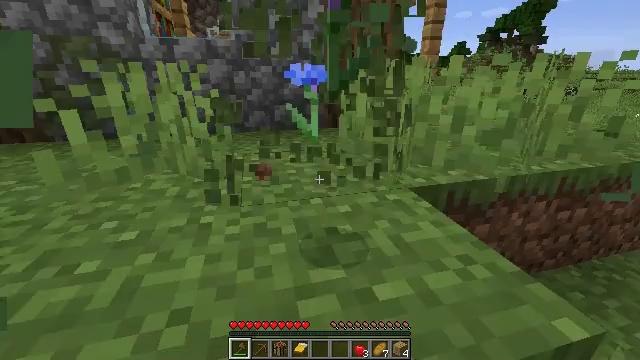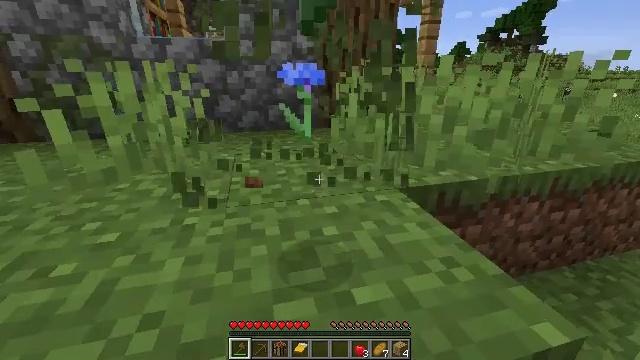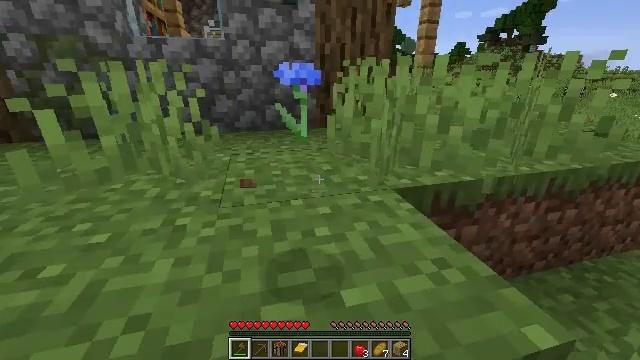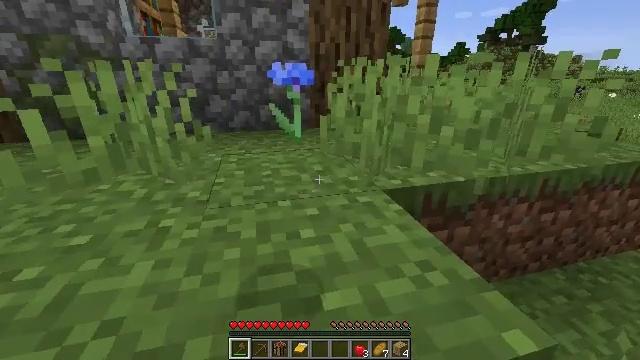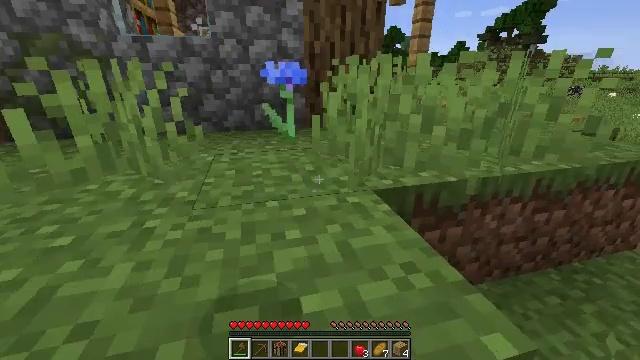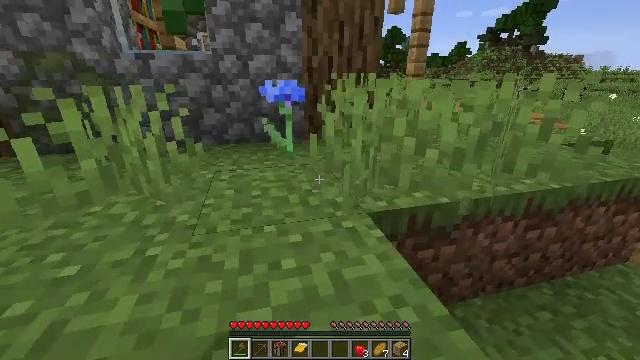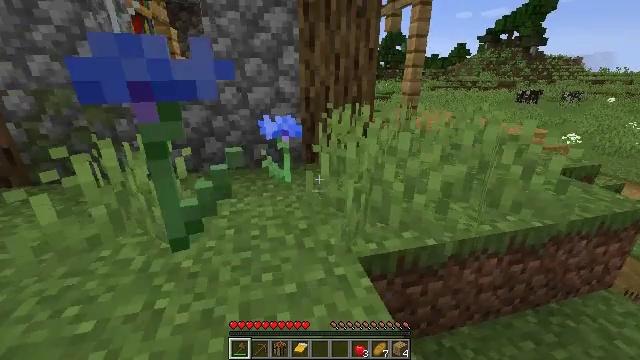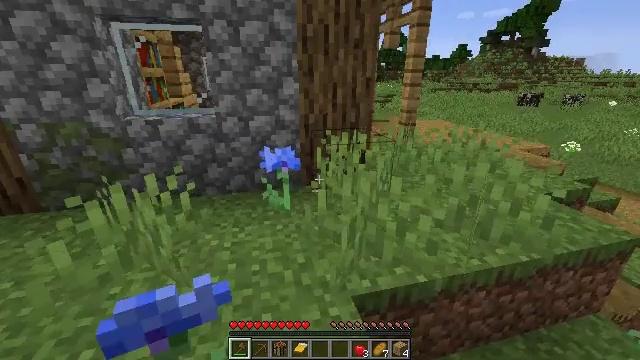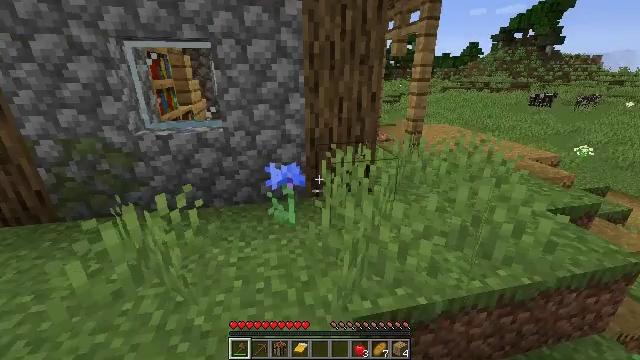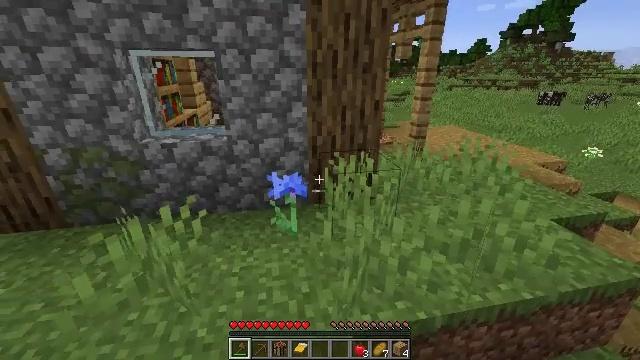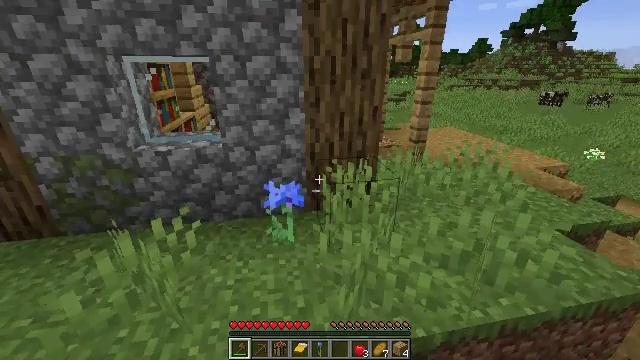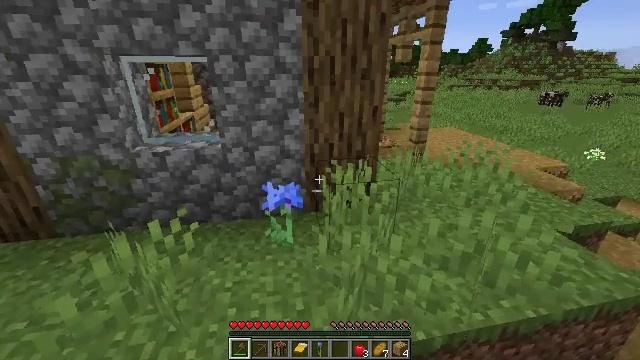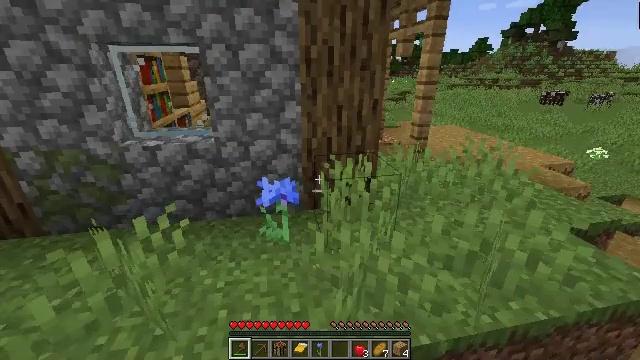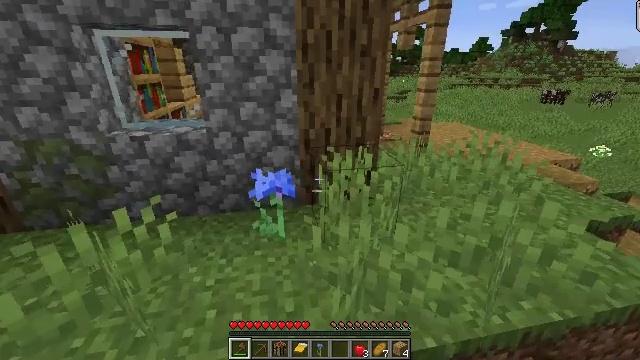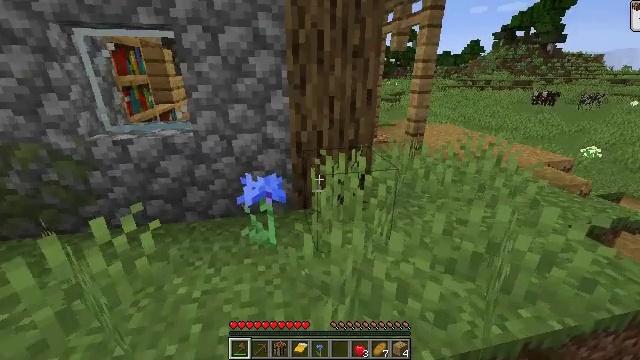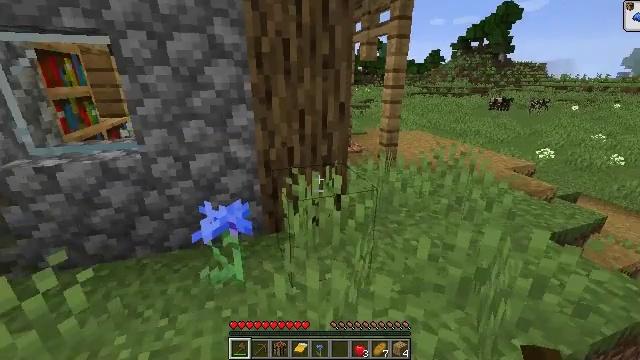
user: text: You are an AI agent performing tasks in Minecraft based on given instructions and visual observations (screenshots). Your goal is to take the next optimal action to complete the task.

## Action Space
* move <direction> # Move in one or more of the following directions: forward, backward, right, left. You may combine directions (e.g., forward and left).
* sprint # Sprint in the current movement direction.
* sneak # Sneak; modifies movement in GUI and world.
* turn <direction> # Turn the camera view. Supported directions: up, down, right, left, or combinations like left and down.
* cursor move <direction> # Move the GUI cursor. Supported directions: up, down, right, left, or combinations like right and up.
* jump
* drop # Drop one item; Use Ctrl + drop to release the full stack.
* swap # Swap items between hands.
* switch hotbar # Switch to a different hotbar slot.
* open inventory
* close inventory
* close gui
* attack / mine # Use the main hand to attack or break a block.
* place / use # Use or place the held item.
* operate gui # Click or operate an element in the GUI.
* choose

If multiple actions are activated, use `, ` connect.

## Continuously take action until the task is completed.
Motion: motion action
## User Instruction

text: Destroy the bookshelf.
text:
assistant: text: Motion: move forward
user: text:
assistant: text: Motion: move forward
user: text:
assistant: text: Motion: move forward
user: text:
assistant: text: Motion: move forward
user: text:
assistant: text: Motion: move forward, jump
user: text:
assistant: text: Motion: move forward, jump
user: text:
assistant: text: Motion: move forward, jump
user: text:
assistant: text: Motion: move forward, turn left, jump
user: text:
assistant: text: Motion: move forward, turn left
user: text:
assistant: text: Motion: move forward
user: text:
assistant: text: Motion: move forward
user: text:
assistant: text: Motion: move forward
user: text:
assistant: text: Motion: move forward
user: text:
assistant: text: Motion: move forward, turn right
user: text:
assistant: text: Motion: move forward, turn right and up
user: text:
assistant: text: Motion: move forward and move right, turn right and up
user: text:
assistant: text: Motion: move forward and move right, turn right
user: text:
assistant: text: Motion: move forward and move right, sprint
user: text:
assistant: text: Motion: move forward and move right, sprint
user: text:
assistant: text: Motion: move forward and move right, sprint
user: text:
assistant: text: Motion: move forward and move right, sprint, turn left
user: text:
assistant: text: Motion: move forward and move right, sprint, turn left
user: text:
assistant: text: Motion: move forward and move right, turn left
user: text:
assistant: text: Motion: move forward, turn left
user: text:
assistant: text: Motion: move forward, turn left
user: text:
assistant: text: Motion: move forward, turn left
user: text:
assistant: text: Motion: move forward, turn left and up
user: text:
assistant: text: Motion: move forward, turn left
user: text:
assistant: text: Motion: move forward, turn left
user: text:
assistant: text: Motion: move forward, turn left